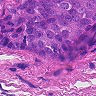
Metastatic tissue present: yes